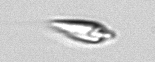
Label: Oxytoxum